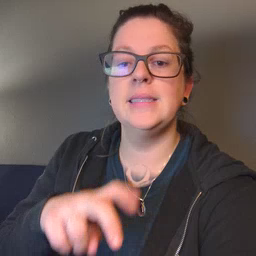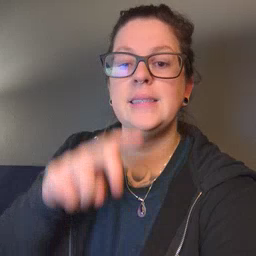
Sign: stairs